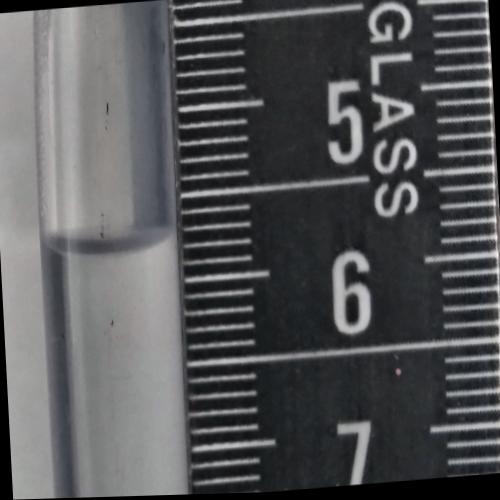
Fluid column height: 5.8 cm